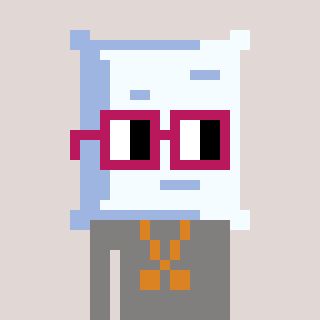
a pixel art character with square dark red glasses, a pillow-shaped head and a bluegrey-colored body on a warm background